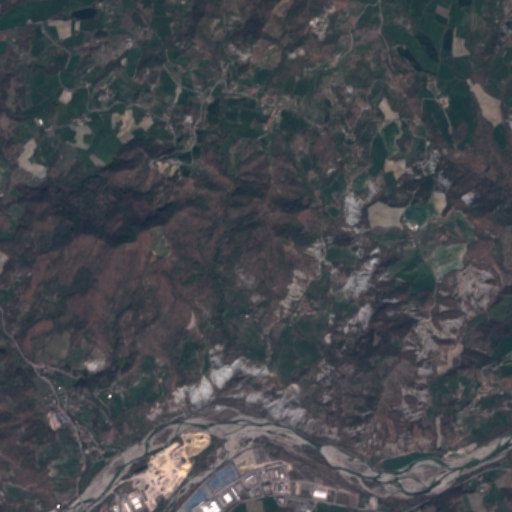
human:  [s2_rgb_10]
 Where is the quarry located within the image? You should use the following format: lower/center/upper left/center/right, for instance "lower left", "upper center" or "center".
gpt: The quarry is located in the lower left of the image.
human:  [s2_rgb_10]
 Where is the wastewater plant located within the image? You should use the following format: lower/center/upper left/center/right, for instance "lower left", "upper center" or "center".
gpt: The wastewater plant is located in the lower right of the image.
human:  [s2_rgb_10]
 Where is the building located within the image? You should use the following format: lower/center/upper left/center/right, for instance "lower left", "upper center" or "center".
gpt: There is no building in the image.